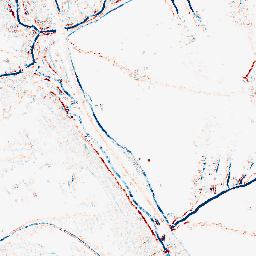
Category: morphological
Decomposition family: morphological_square
Decomposition parameters: operation: average
size: 3
Upsampling method: bspline
Upsampling parameters: scale: 2
Upsampling scale: 2